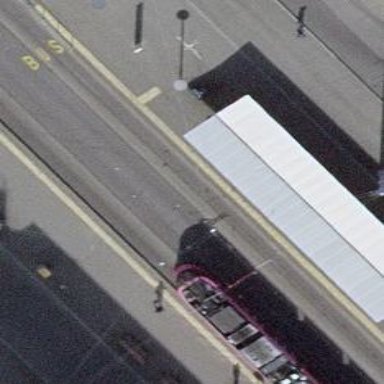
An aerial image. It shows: Tram stop with stop position for public transport.